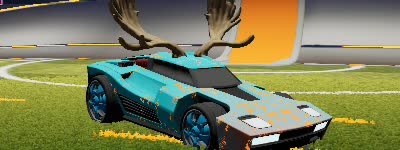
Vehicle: breakout